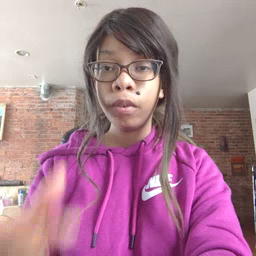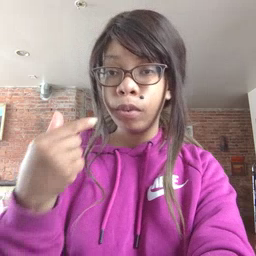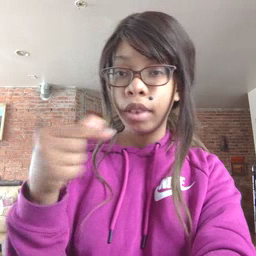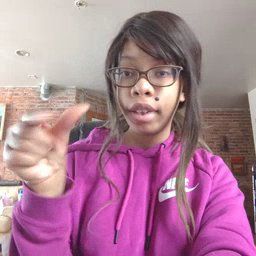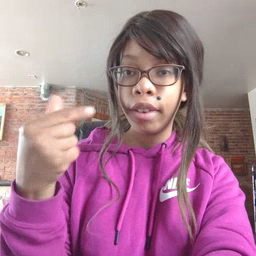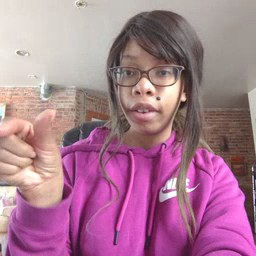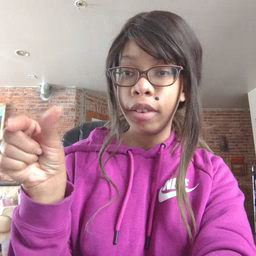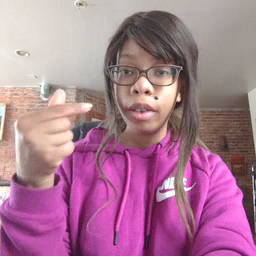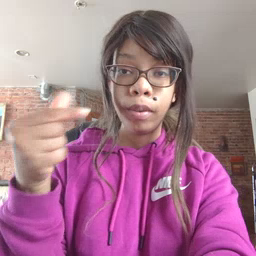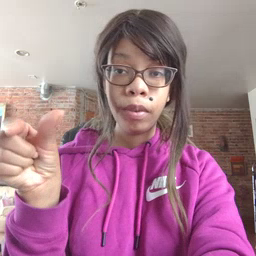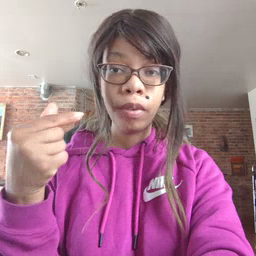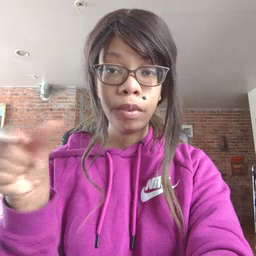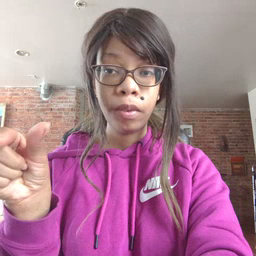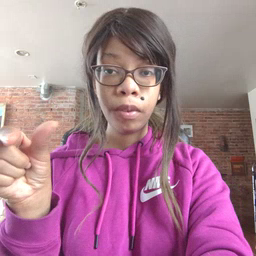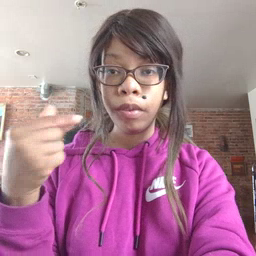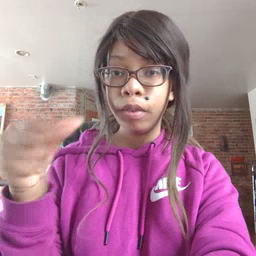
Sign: green